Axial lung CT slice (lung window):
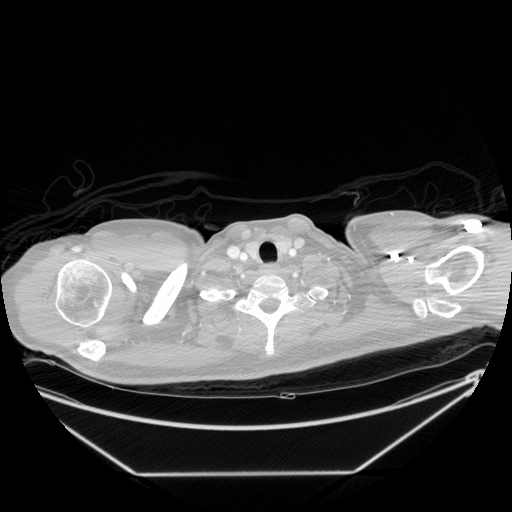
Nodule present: no